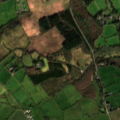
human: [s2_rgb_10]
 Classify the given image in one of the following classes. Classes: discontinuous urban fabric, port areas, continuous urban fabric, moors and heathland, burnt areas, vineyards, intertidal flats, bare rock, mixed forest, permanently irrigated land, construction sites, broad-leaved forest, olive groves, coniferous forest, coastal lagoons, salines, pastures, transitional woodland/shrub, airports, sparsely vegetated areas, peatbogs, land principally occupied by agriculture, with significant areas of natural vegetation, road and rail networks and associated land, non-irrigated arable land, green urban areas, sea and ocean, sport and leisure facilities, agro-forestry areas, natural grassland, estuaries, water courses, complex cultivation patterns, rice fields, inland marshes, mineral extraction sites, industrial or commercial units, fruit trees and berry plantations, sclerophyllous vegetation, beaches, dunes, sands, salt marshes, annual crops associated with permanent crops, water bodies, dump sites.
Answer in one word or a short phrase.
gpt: pastures